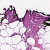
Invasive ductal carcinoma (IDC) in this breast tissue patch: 0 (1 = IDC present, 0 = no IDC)